Interaction volume radius: 5 \u00c5
Interaction volume height: 10 \u00c5
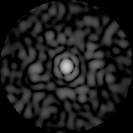
Disorder parameter: 0.8569